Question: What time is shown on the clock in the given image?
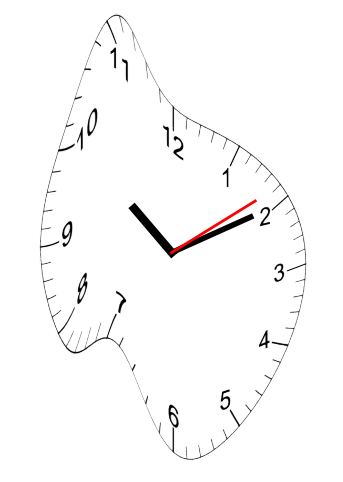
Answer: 10:10:09